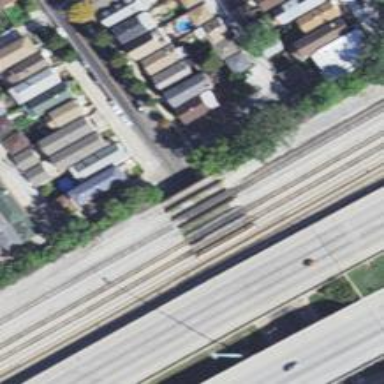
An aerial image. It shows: Railway bridge over siding.